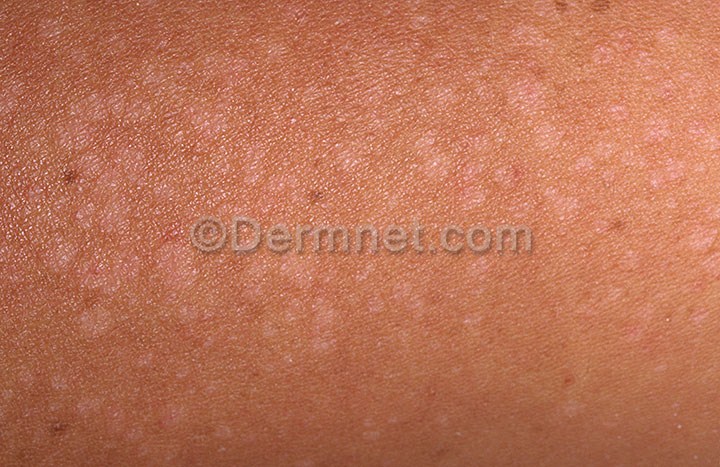
Disease: Tinea Ringworm Candidiasis and other Fungal Infections